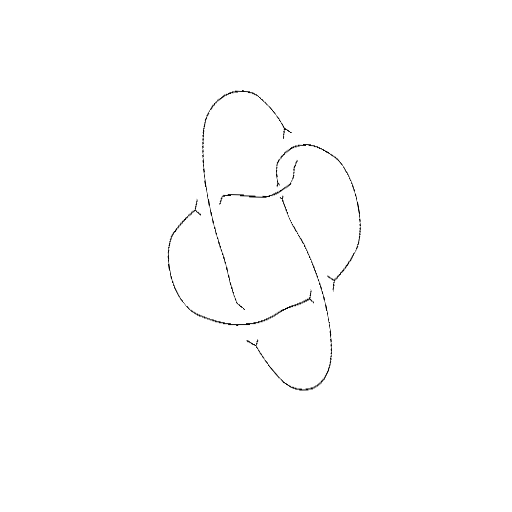
Crossing number: 5